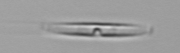
Label: pennate